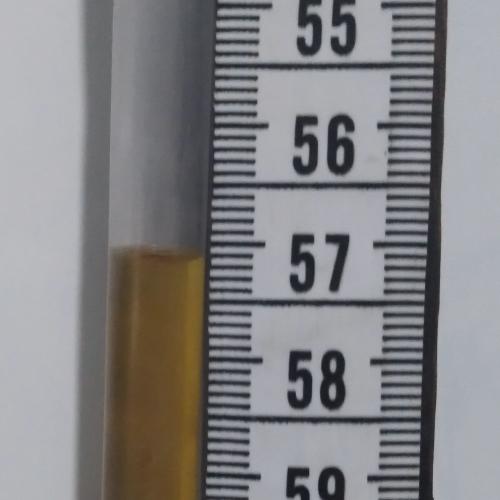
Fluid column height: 57.1 cm